Question: <URL>
why under IE7,6 , the box which including the text '"code" "book"' are above on the border? not joining together. the red part in the image

but ok under firefox.and how to remove the bottom line.when the mouser hover on the text(code or book) and under the default state with text 'code'.
the html code:
'''
<div class="week-down rounded-corner">
<h2>week test</h2>
<div class="ranktitle">
<ul>
<li class="tab1 rankactive">code</li>
<li class="tab2">book</li>
<div class="clear"></div>
</ul>
</div>
<div class="weekrank">
<div class="code-down tab1" style="display: block;">
<ul class="item-list itemlist">
<li><a href="#" >asp</a></li>
<li><a href="#" >phpp</a></li>
<li><a href="#" >java</a></li>
<li><a href="#" >asp</a></li>
<li><a href="#" >phpp</a></li>
<li><a href="#" >java</a></li>
<li><a href="#" >phpp</a></li>
<li><a href="#" >java</a></li>
</ul>
</div>
<div class="book-down tab2" style="display: none;">
<ul class="item-list itemlist">
<li><a href="#" >test</a></li>
<li><a href="#" >phpp</a></li>
<li><a href="#" >test</a></li>
<li><a href="#" >asp</a></li>
<li><a href="#" >phpp</a></li>
<li><a href="#" >java</a></li>
<li><a href="#" >phpp</a></li>
<li><a href="#" >java</a></li>
</ul>
</div>
</div>
</div>
'''
the main style:
'''
.ranktitle {
margin-top: 5px;
}
.code-down ul.item-list, .book-down ul.item-list {
border-top: 1px solid #D5D5D5;
padding-top: 8px;
}
#tabs-content ul, ul.item-list {
padding: 3px 0 0 7px;
}
.ranktitlewhole ul li.rankactive, .ranktitle ul li.rankactive {
background-color: #FFFFFF;
}
'''
i use jquery to add a class 'rankactive' to the li text. when the mouse on.
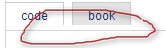
Answer: You have a '<div class="clear"></div>' inside the '<ul>'. This is not valid. Remove it and add to '<ul>' 'overflow: hidden;' property.
For IE6 'zoom: 1;' property has to be added. Without this 'overflow: hidden;' doesn't work.
And for the second part of the question, try this:
'''
li:hover {
position: relative;
top: 1px;
padding-bottom: 1px;
}
'''
Let's make it simple.
Remove 'overflow: hidden;' and 'zoom: 1;' and set to '<ul>' fixed height, for example 15px.
And for li:hover
'''
li:hover {
position: relative;
top: 1px;
}
'''